Question: I am currently searching for an icon that shows a green check mark, such as this:

Basically what I want to do is the following: My C# WPF application contains a ListView with some entries and each of the entry gets validated. Depending on the outcome of the validation, such a green check mark or a red cross should be displayed.
I found a very nice red cross in the class SystemIcons. It is called SystemIcons.Error. The SystemIcons class also provides other icons like "Exclamation", "hand", "Shield", "Question" and various other icons, however there is no such a check mark thing.
Does anyone know whether such a check mark icon exists in some default library? I googled but I could not find anything alike. In case there is no such Icon, I would have to take some image from the web (like I posted here), but that would be the last option since my application should look consistent and I'm pretty sure Microsoft uses lots of those green things in many places of Windows. So there must be some icon I could use, right?
Best wishes,
Christian
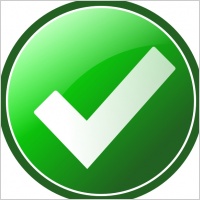
Answer: If you're using one of the full versions of Visual Studio, you could always check out the <URL> that comes with Visual Studio.
I'm double checking now to make sure it contains something like what you're looking for.